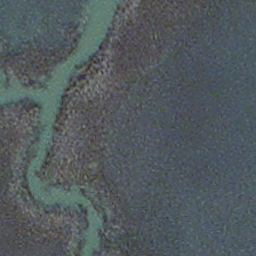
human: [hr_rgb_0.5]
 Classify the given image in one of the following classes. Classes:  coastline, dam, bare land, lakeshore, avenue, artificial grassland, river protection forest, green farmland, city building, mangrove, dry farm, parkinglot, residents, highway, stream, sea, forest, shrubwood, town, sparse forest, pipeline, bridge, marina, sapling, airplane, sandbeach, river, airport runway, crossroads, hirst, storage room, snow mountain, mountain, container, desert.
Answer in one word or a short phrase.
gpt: stream